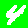
Digit: 4